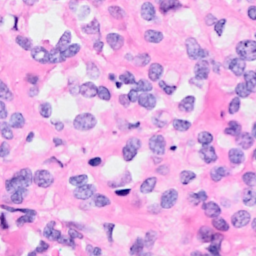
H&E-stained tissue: Breast